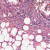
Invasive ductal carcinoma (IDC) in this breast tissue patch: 0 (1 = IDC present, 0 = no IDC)